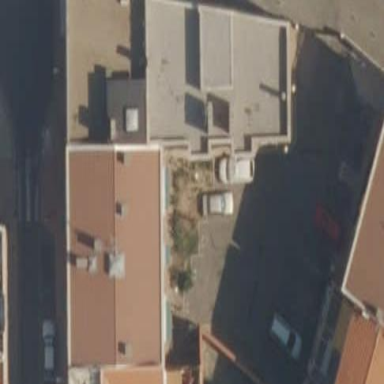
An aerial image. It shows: View of apartment building.